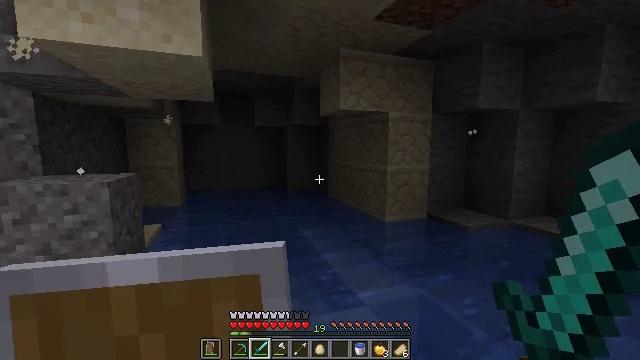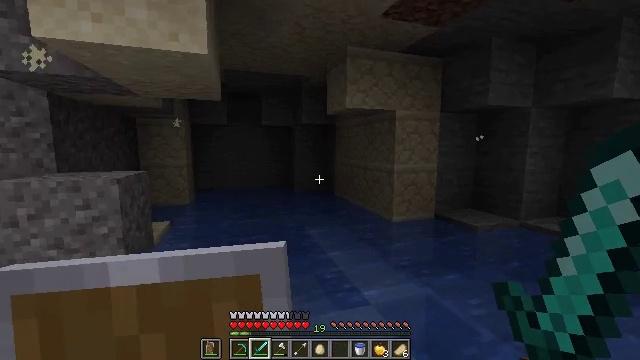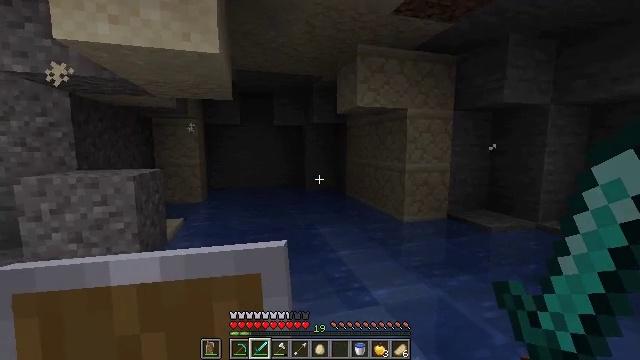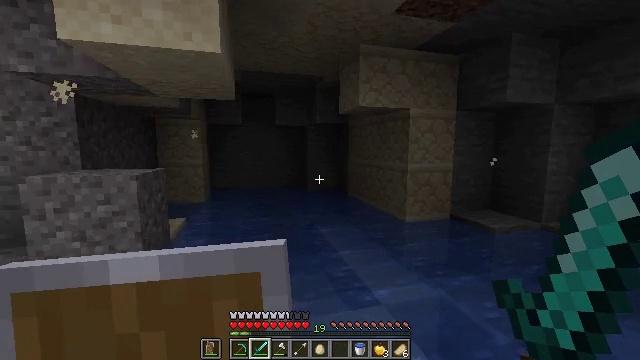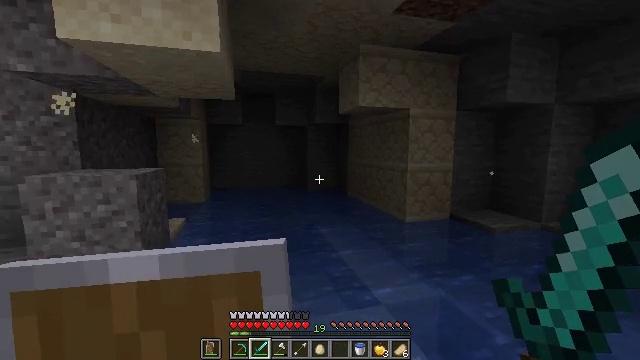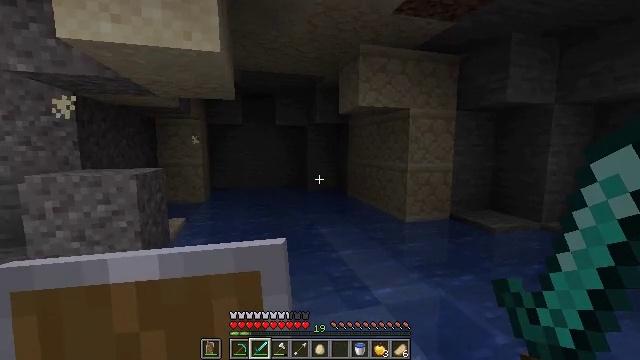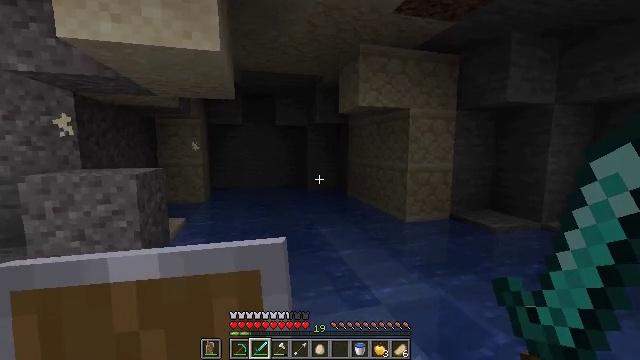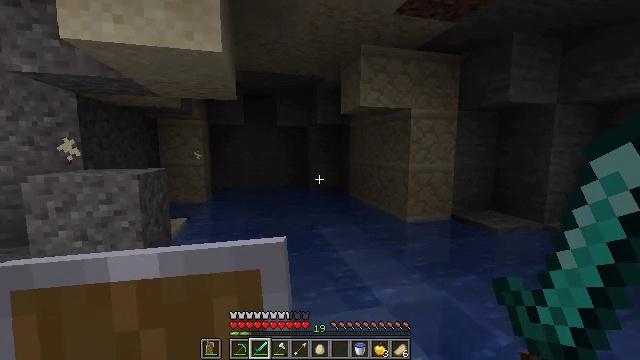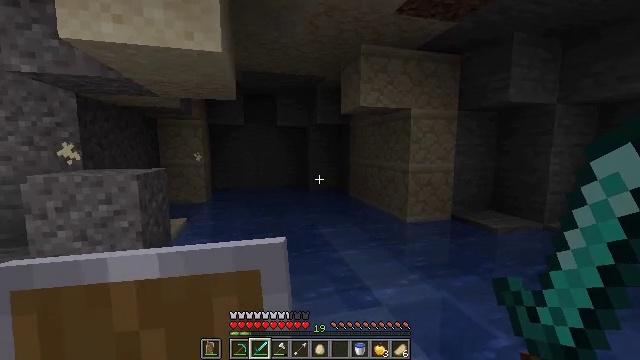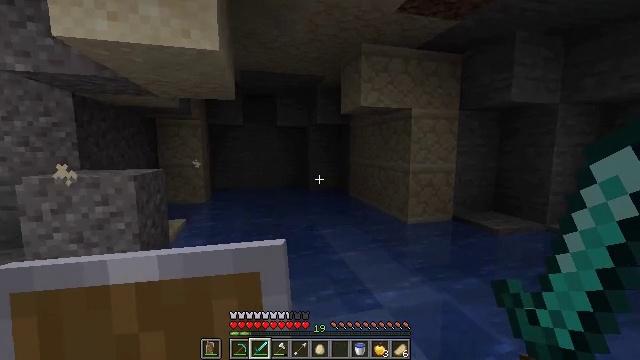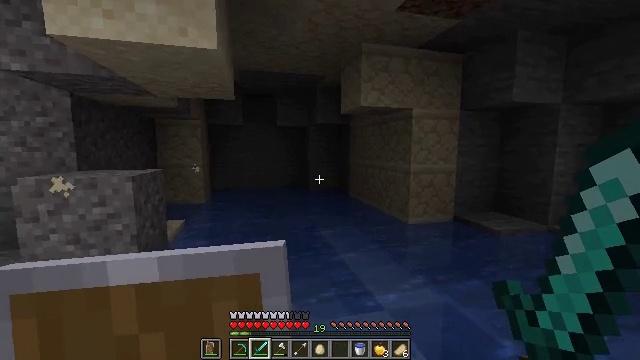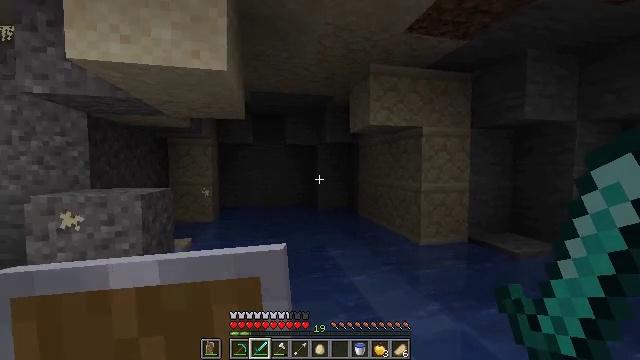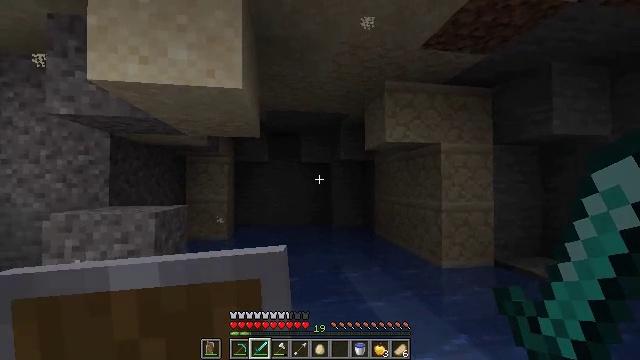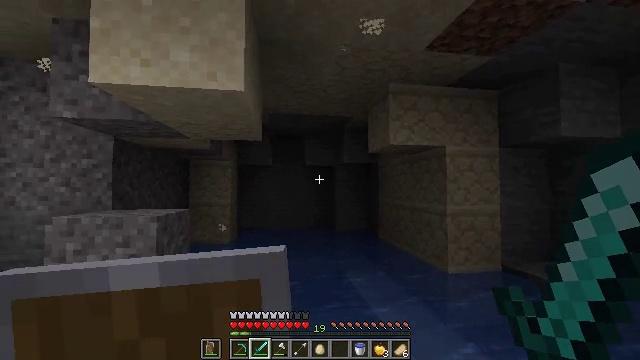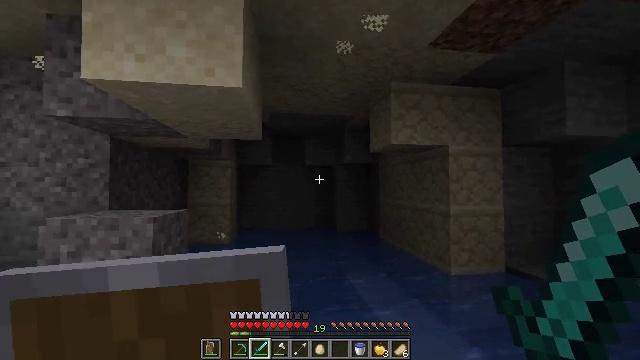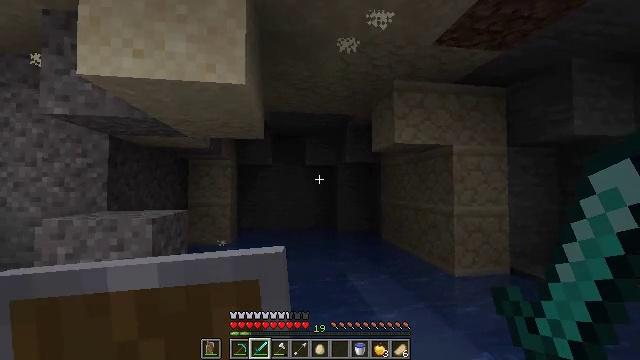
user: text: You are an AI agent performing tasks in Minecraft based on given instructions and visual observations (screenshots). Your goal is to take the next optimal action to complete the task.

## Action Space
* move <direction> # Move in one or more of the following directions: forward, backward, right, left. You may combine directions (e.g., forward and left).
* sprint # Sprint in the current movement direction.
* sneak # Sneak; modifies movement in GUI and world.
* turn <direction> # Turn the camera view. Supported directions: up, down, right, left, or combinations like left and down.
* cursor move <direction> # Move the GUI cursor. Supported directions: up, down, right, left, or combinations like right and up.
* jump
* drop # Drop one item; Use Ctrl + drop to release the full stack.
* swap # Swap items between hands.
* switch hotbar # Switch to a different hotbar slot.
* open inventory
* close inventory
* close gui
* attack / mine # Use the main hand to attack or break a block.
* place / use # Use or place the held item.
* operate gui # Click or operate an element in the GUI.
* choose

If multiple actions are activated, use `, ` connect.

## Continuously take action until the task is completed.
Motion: motion action
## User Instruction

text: Collect sand to make glass.
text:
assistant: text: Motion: sneak, turn left
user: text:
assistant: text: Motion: sneak, turn left
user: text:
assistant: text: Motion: sneak
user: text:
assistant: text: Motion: sneak
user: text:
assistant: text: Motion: sneak
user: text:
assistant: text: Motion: sneak
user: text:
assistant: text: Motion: sneak
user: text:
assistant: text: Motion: move forward, sneak
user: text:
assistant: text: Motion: move forward, sneak
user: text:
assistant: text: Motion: move forward, sneak
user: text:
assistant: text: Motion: move forward, sneak, turn left and up
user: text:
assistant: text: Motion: move forward, sneak, turn left and up
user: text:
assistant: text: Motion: move forward, sneak
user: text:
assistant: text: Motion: move forward and move left, sneak
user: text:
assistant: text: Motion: move forward and move left, sneak
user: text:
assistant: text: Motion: move forward and move left, sneak
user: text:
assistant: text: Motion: move forward and move left, sneak
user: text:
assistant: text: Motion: move forward and move left, sneak
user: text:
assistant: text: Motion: move forward and move left, sneak
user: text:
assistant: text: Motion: move forward and move left, sneak
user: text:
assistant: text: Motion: move forward and move left, sneak
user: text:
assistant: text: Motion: move forward and move left, sneak
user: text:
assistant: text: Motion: move forward and move left, sneak
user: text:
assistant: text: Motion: move forward and move left, sneak
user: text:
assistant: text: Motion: move forward and move left, sneak
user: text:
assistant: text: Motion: move forward and move left, sneak
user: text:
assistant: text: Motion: move forward and move left, sneak, turn left and down
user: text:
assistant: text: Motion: move forward and move left, sneak, turn left and down
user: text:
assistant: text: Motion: move forward and move left, sneak, turn left and down
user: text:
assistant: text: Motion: move left, sneak, turn left